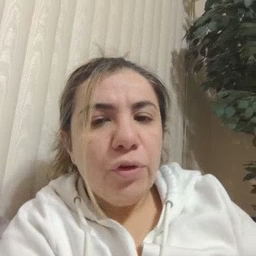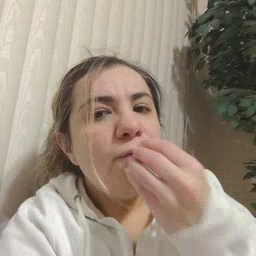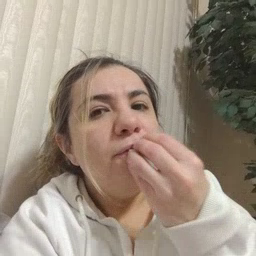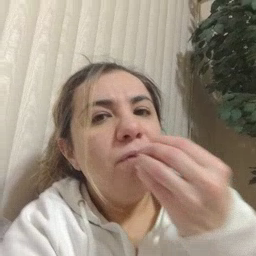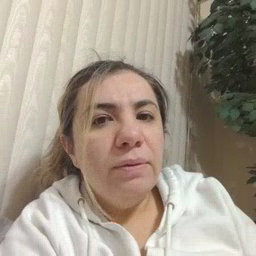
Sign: food